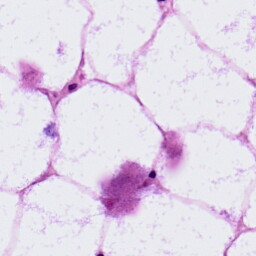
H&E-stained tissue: LymphNode